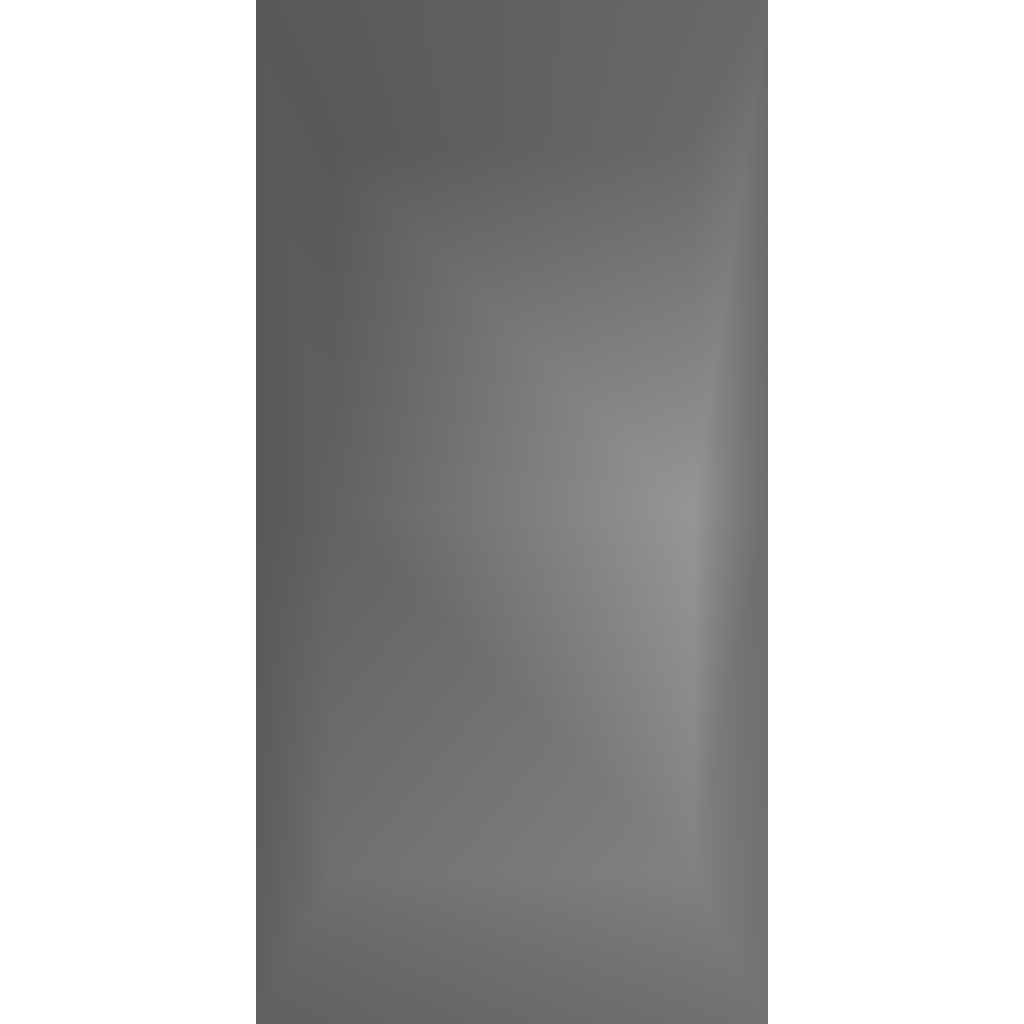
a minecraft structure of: Secure SAS bad low quality